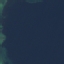
Label: SeaLake